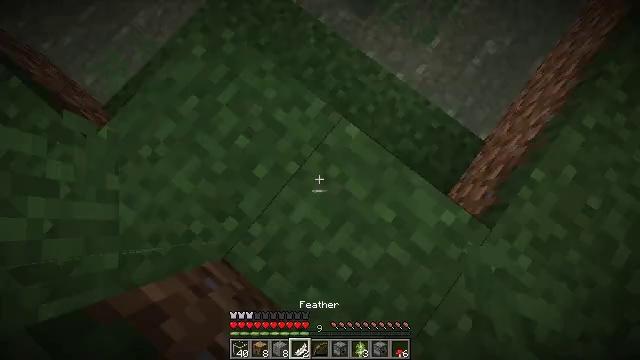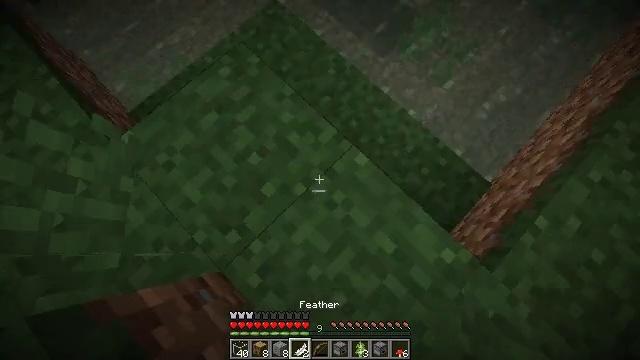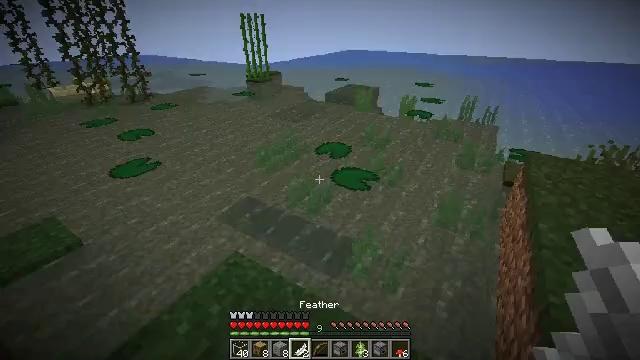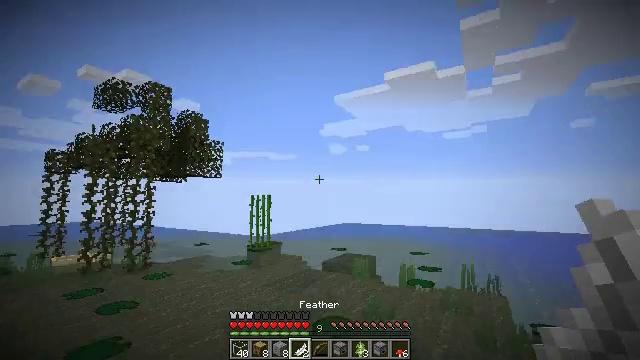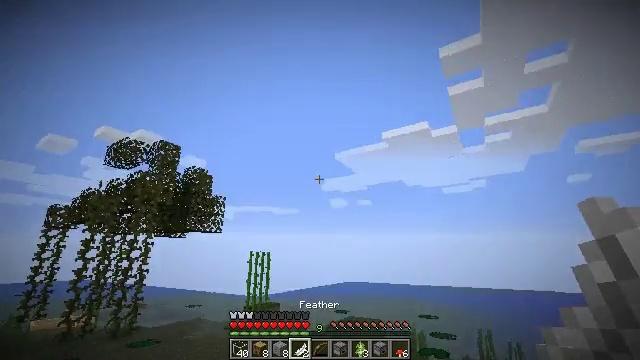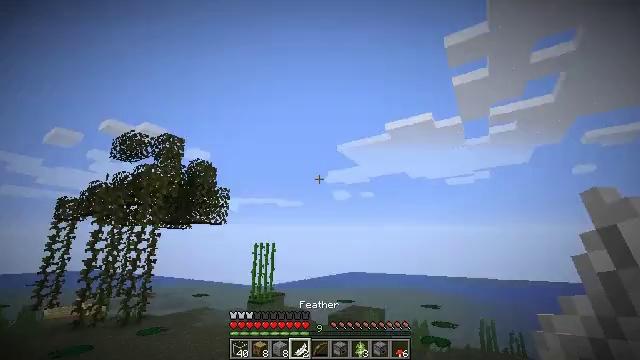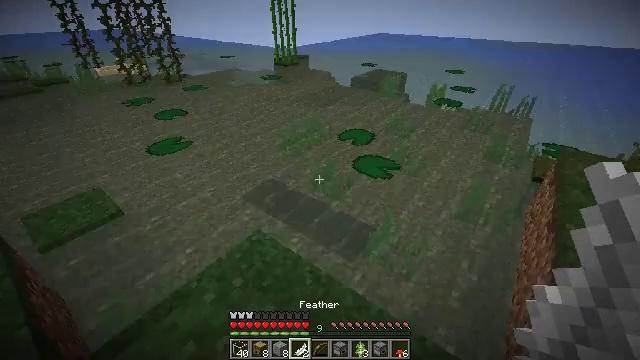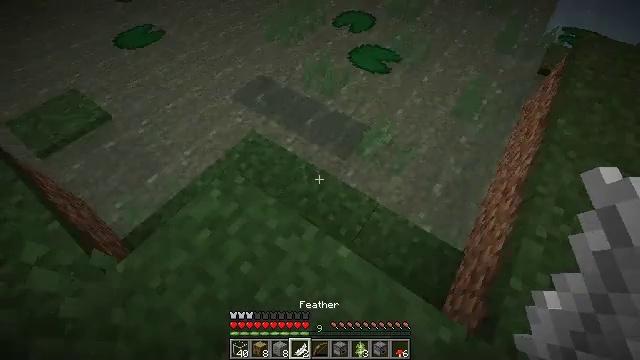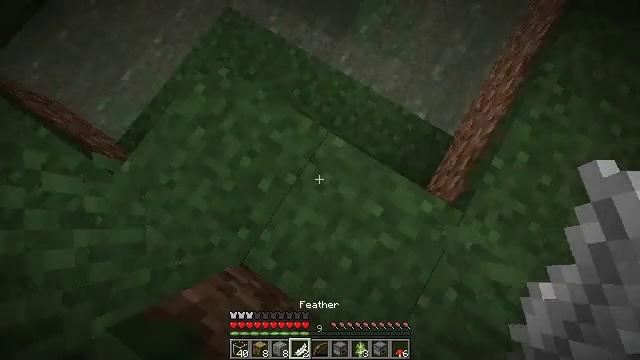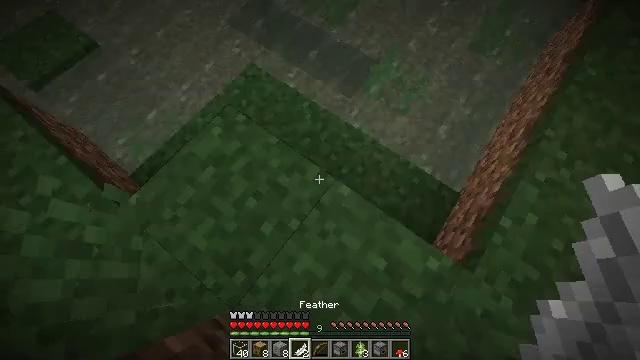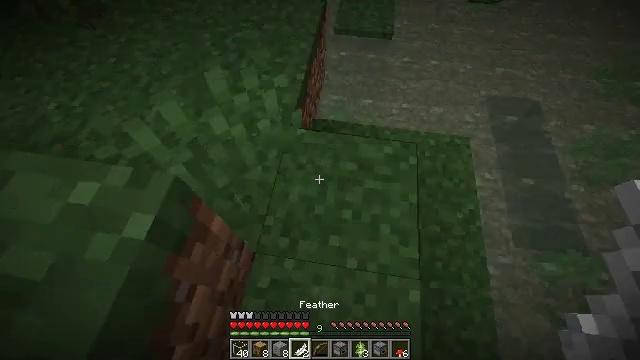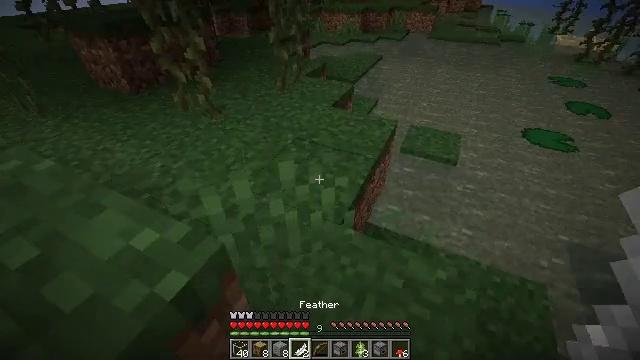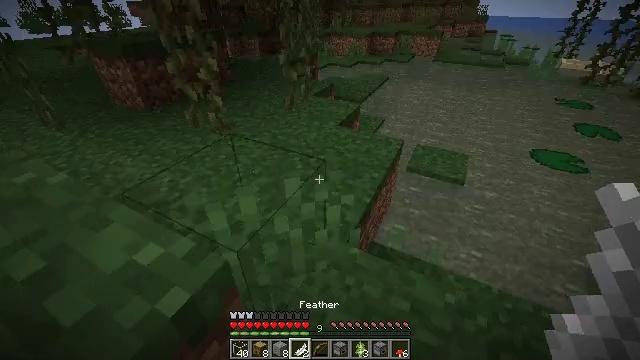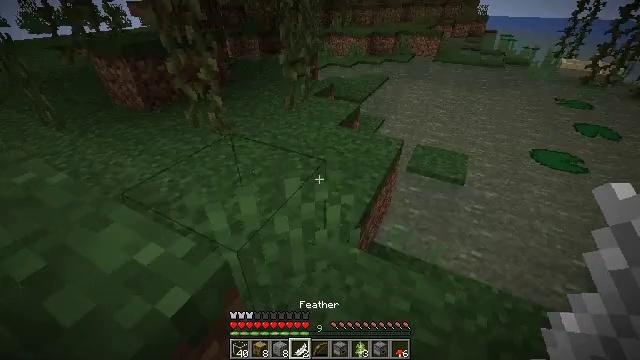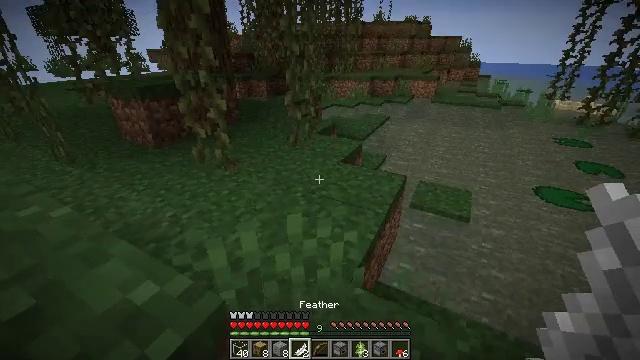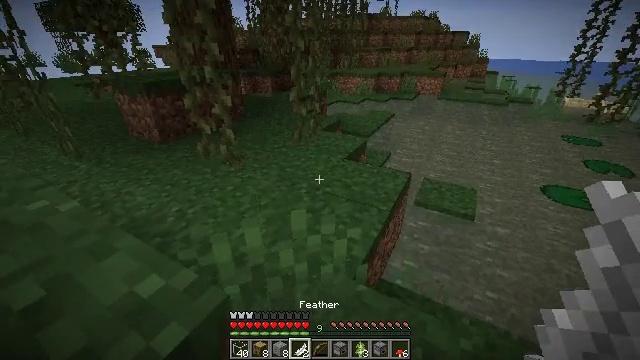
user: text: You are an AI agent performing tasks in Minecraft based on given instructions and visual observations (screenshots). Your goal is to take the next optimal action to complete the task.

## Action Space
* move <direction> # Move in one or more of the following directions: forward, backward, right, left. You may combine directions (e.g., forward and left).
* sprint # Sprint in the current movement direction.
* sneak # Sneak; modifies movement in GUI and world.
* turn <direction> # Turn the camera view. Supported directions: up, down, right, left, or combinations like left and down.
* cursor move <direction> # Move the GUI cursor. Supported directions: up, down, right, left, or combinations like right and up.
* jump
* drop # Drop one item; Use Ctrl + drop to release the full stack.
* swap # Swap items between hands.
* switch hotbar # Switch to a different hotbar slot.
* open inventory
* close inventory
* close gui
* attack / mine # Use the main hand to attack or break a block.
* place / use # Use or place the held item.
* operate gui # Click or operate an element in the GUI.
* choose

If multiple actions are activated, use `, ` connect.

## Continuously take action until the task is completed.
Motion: motion action
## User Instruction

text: Mine the oak log.
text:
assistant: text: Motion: turn left and up, attack / mine
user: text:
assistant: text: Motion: turn right and up, attack / mine
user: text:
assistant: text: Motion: turn up, attack / mine
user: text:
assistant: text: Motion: turn up, attack / mine
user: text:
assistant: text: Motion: turn down, attack / mine
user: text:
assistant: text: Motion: turn left and down, attack / mine
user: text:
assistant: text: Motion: turn right and down, attack / mine
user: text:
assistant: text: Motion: turn right and down, attack / mine
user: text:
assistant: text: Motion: turn left and up, attack / mine
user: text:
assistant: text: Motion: turn left and up, attack / mine
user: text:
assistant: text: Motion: turn left and up, attack / mine
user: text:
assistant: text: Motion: turn left and up, attack / mine
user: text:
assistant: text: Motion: attack / mine
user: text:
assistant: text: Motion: turn up, attack / mine
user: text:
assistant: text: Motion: turn left, attack / mine
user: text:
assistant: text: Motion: turn left and up, attack / mine
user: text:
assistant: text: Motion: attack / mine
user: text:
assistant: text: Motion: turn left, attack / mine
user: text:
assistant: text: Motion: move forward, attack / mine
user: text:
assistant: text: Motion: move forward, turn left and down, attack / mine, jump
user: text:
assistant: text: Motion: move forward, turn left and up, attack / mine, jump
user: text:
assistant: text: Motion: move forward, turn left and up, attack / mine
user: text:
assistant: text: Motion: move forward, attack / mine
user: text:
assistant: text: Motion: move forward, attack / mine
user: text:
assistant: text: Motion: move forward, attack / mine
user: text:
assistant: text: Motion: move forward, attack / mine
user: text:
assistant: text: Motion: move forward, attack / mine
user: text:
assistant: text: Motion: move forward, attack / mine
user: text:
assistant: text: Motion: move forward, attack / mine
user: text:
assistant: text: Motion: move forward, attack / mine